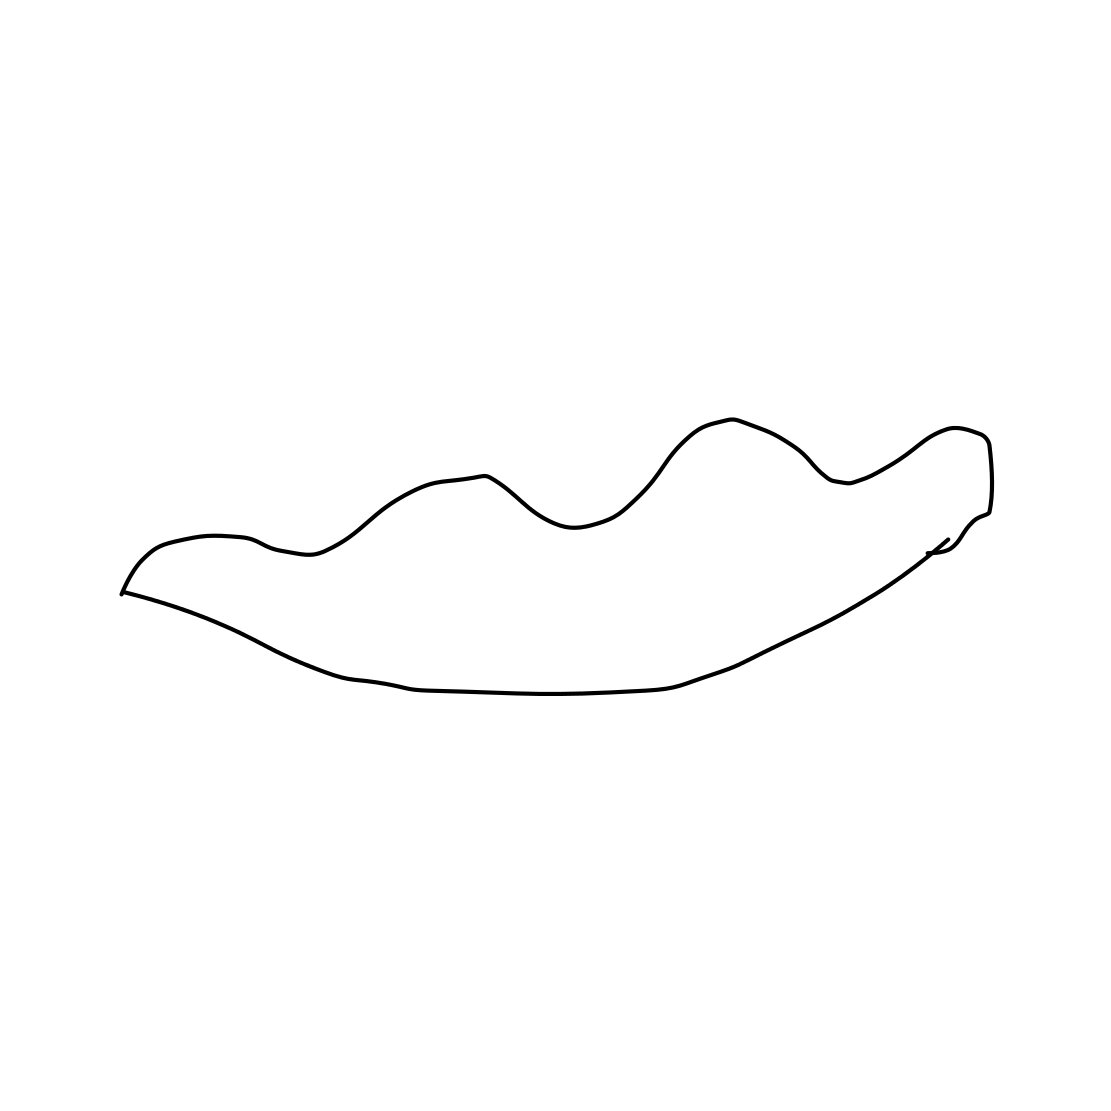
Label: cloud